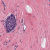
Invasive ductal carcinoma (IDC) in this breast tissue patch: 1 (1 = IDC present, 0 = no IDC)